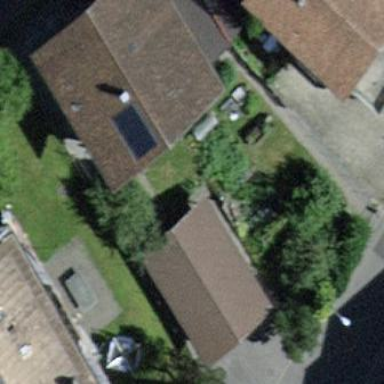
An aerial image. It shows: Garage building.